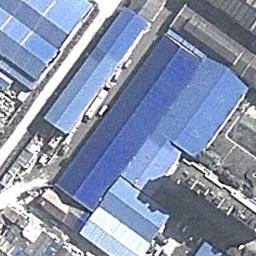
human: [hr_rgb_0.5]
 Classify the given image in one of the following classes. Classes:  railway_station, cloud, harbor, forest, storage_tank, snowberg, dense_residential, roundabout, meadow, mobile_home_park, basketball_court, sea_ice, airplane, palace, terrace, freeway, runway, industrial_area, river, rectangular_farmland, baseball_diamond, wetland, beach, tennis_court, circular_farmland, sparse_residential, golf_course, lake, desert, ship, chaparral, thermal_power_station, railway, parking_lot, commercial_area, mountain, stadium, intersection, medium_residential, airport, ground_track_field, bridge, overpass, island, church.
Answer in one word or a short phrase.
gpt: industrial_area